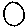
Label: circle